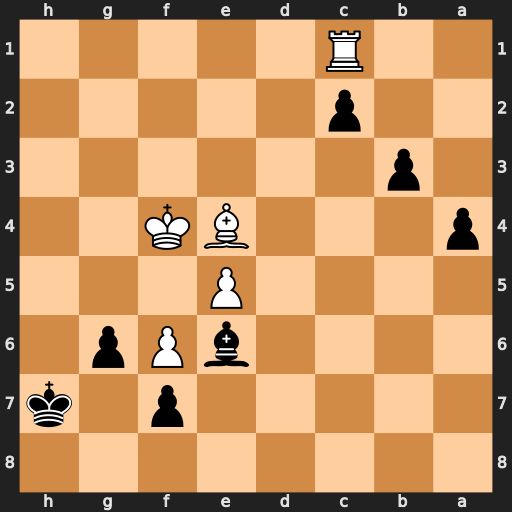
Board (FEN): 8/5p1k/4bPp1/4P3/p3BK2/1p6/2p5/2R5
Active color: b
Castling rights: -
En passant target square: -
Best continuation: a3 Bxc2 b2 Rh1+ Kg8